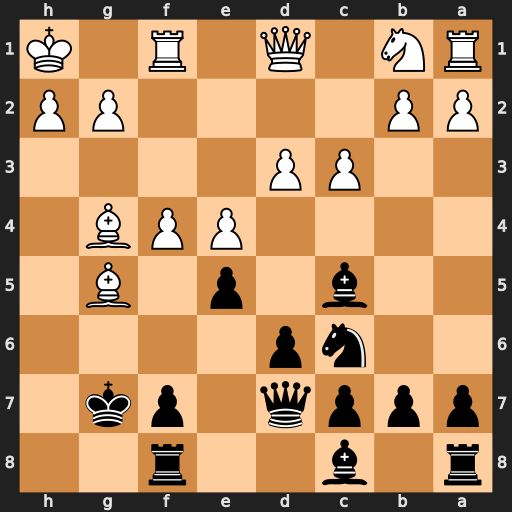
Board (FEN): r1b2r2/pppq1pk1/2np4/2b1p1B1/4PPB1/2PP4/PP4PP/RN1Q1R1K
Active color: b
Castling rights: -
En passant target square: -
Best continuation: Qxg4 Qxg4 Bxg4